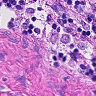
Metastatic tissue present: no